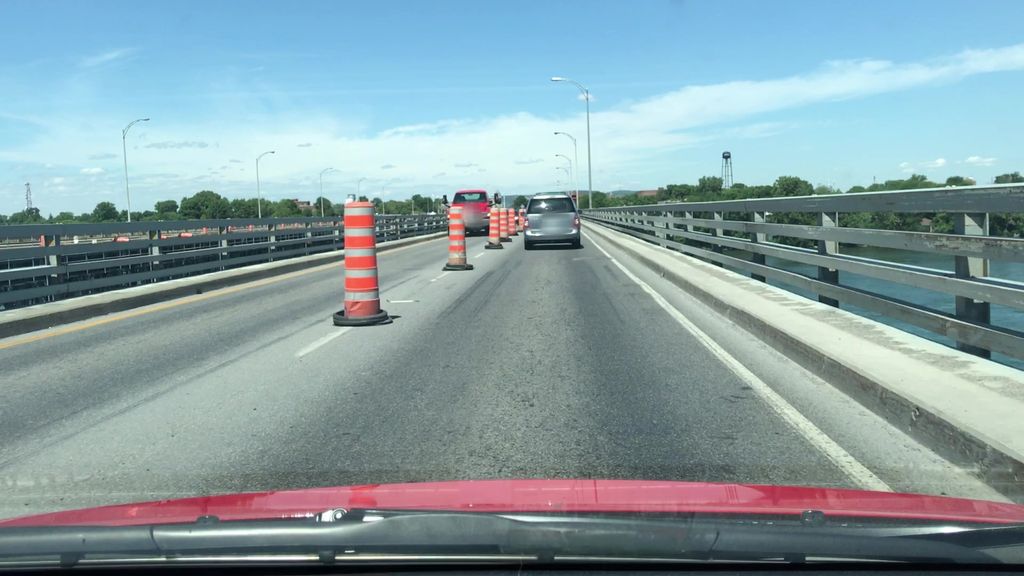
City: montreal